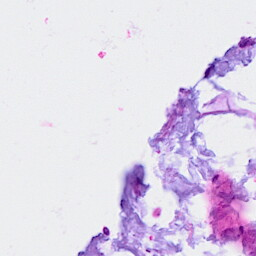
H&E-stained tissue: Breast